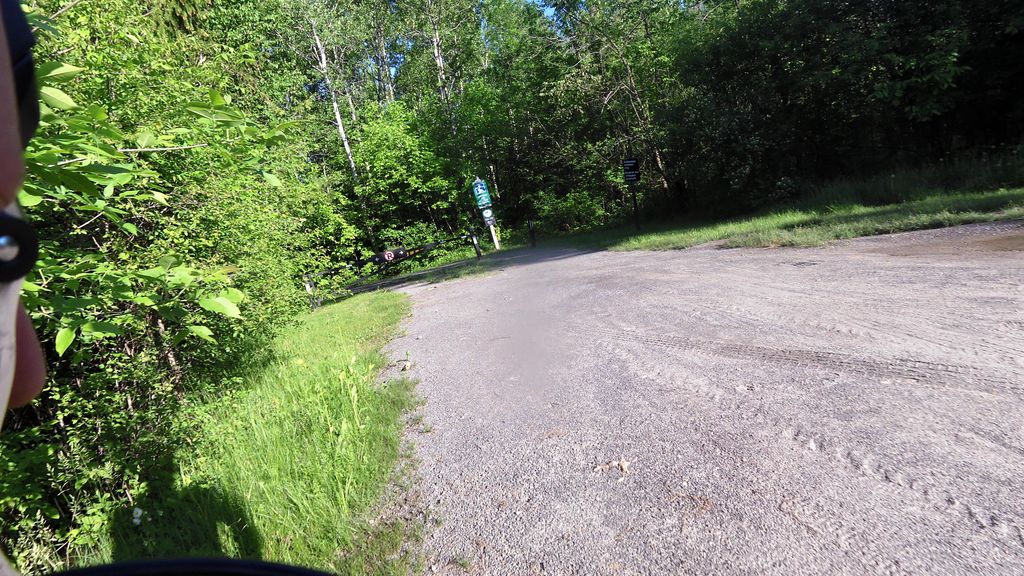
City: ottawa-gatineau